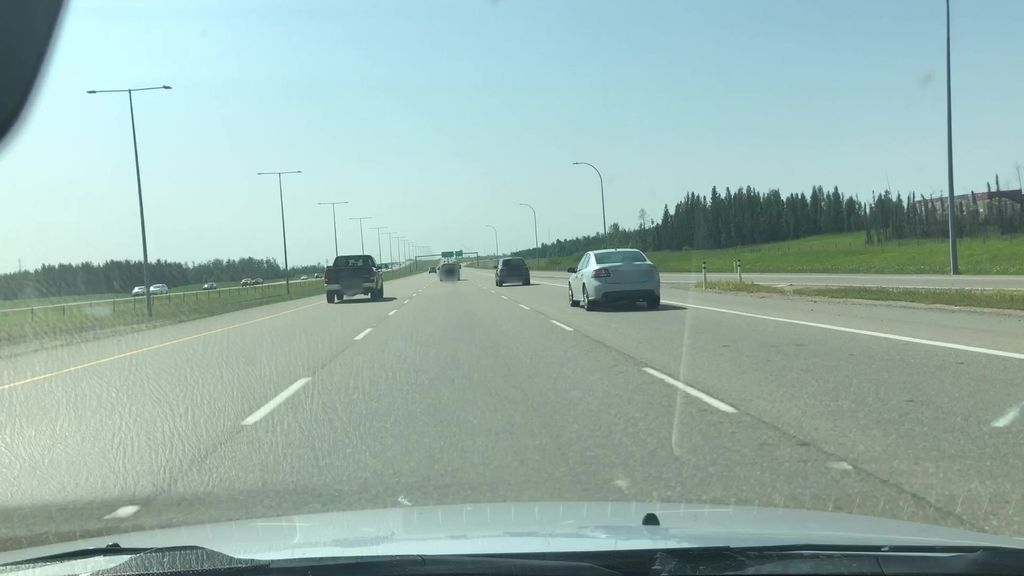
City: edmonton